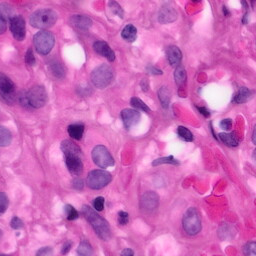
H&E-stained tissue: Pancreatic